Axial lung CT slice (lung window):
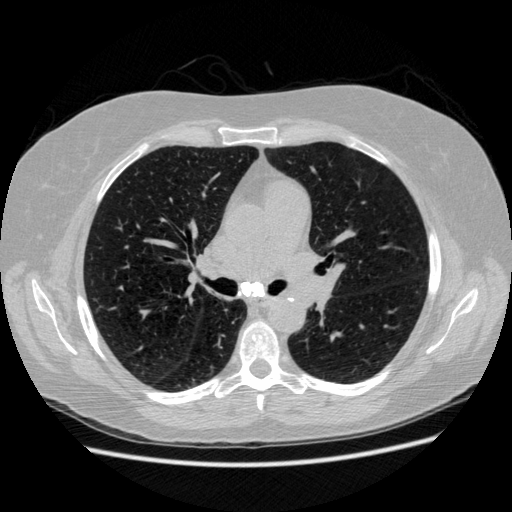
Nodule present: no